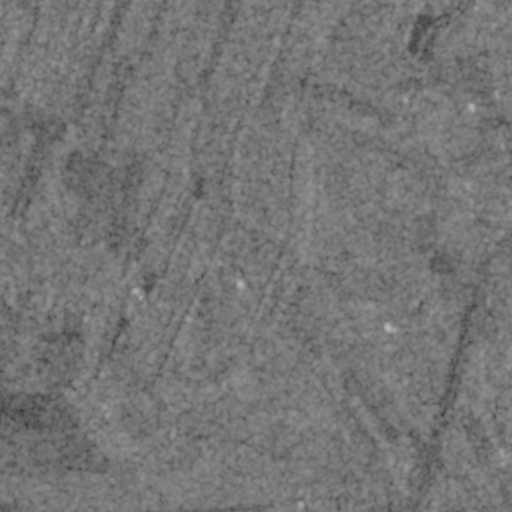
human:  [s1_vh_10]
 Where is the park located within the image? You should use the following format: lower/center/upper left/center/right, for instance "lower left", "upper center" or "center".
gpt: The park is located in the upper right of the image.
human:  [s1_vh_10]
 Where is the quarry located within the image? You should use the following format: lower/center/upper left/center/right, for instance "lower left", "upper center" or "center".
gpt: The quarry is located in the upper right of the image.
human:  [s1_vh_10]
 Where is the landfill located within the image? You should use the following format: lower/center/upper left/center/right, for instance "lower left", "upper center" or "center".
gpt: There is no landfill in the image.

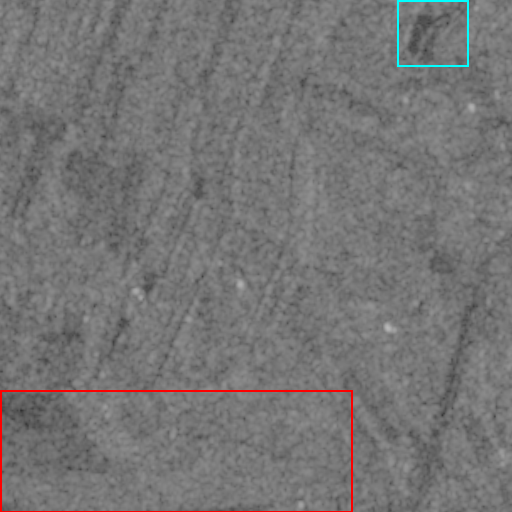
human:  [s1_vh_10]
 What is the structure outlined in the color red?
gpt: The structure outlined in red is a crop field.
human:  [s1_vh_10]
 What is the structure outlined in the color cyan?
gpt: The structure outlined in cyan is a quarry.
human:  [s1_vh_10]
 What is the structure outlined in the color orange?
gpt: There is no orange outline.